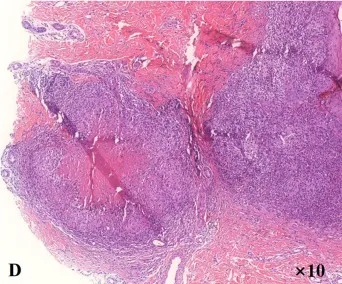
RuV infection-induced cutaneous granulomatous dermatitis. (D) Necrotizing granulomas in the deep dermis.
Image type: pathology (h&e)